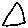
Label: triangle